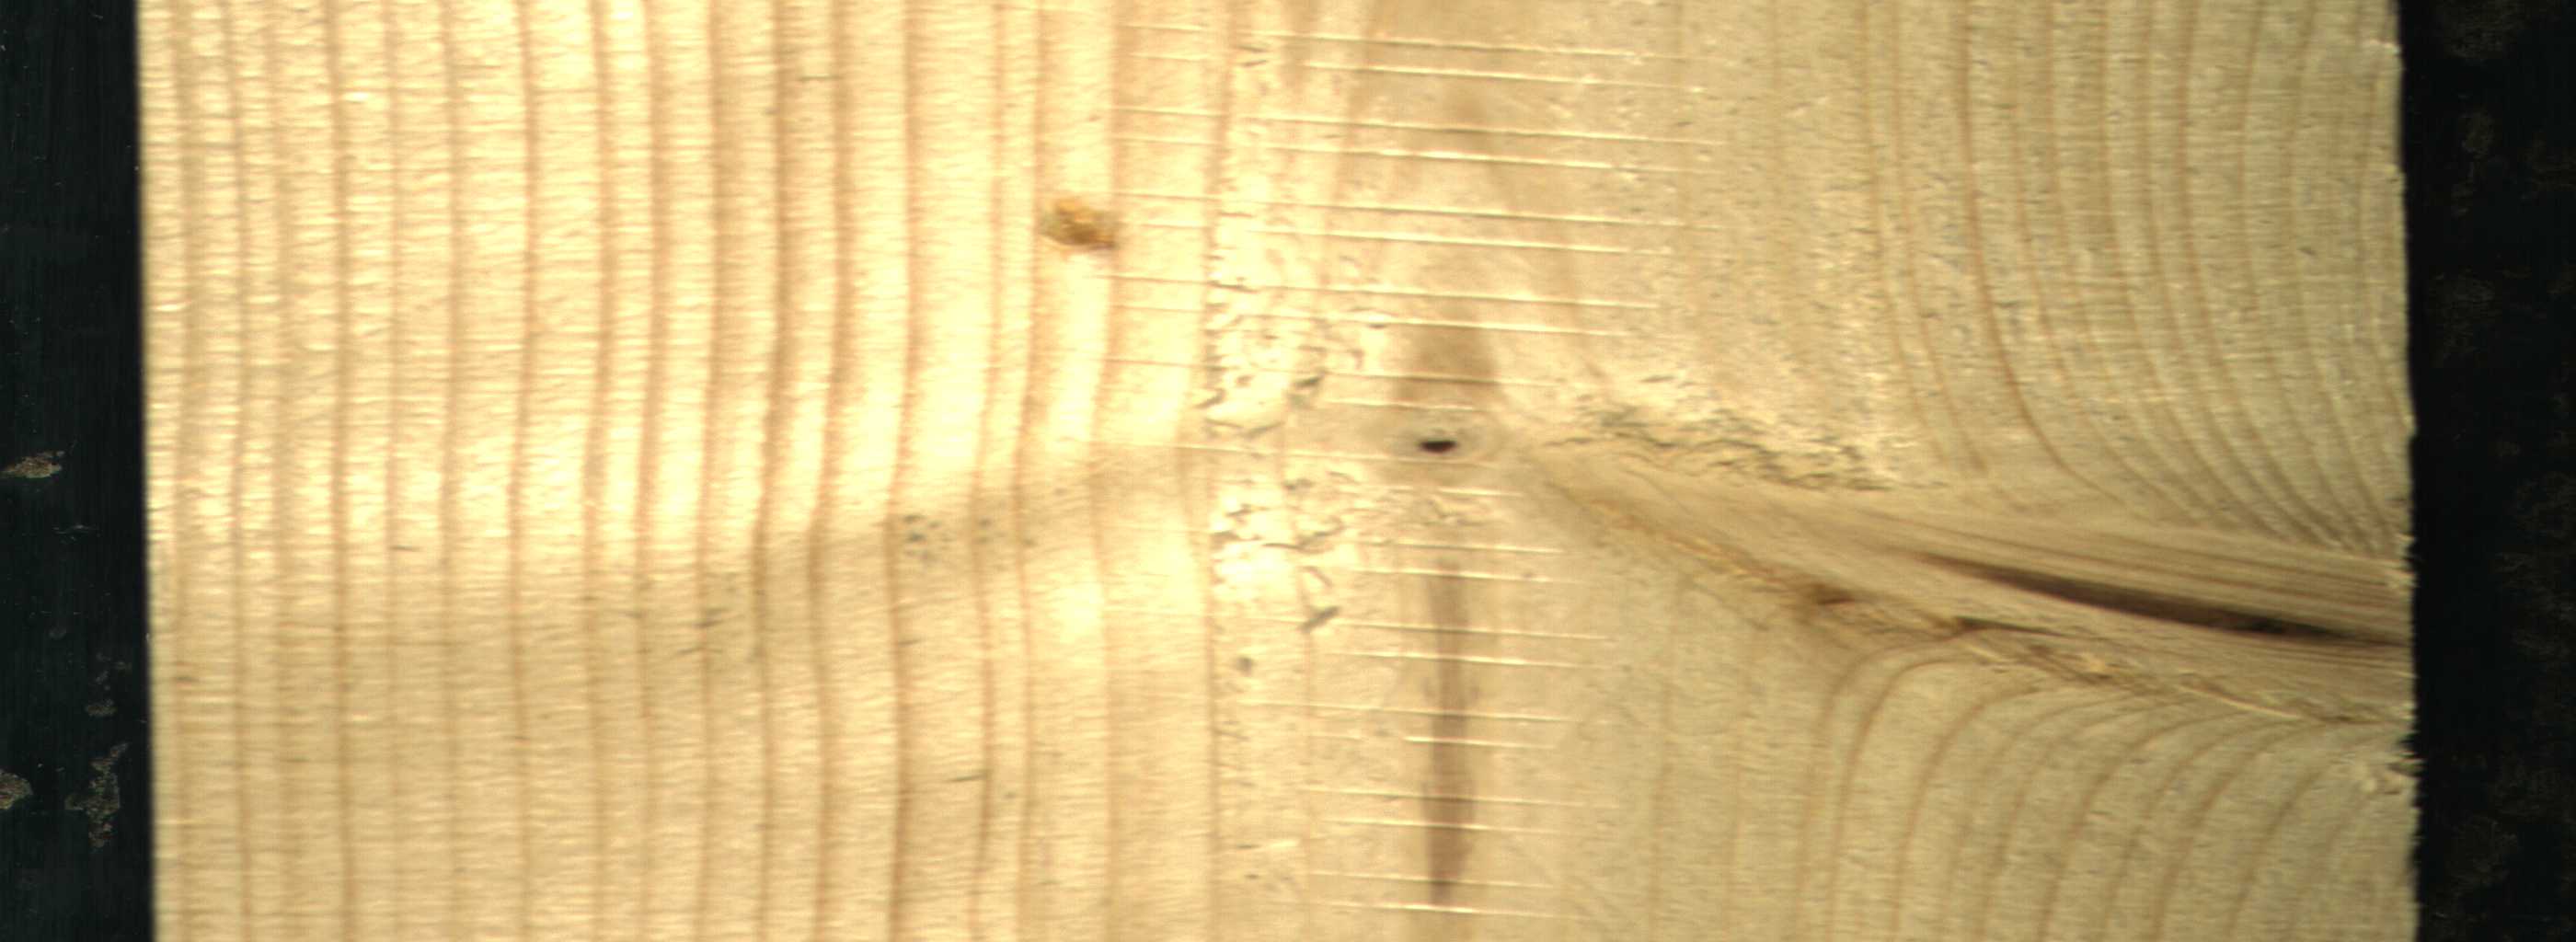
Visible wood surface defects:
resin
Live_Knot
Live_Knot